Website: bh-photo
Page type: billing-address
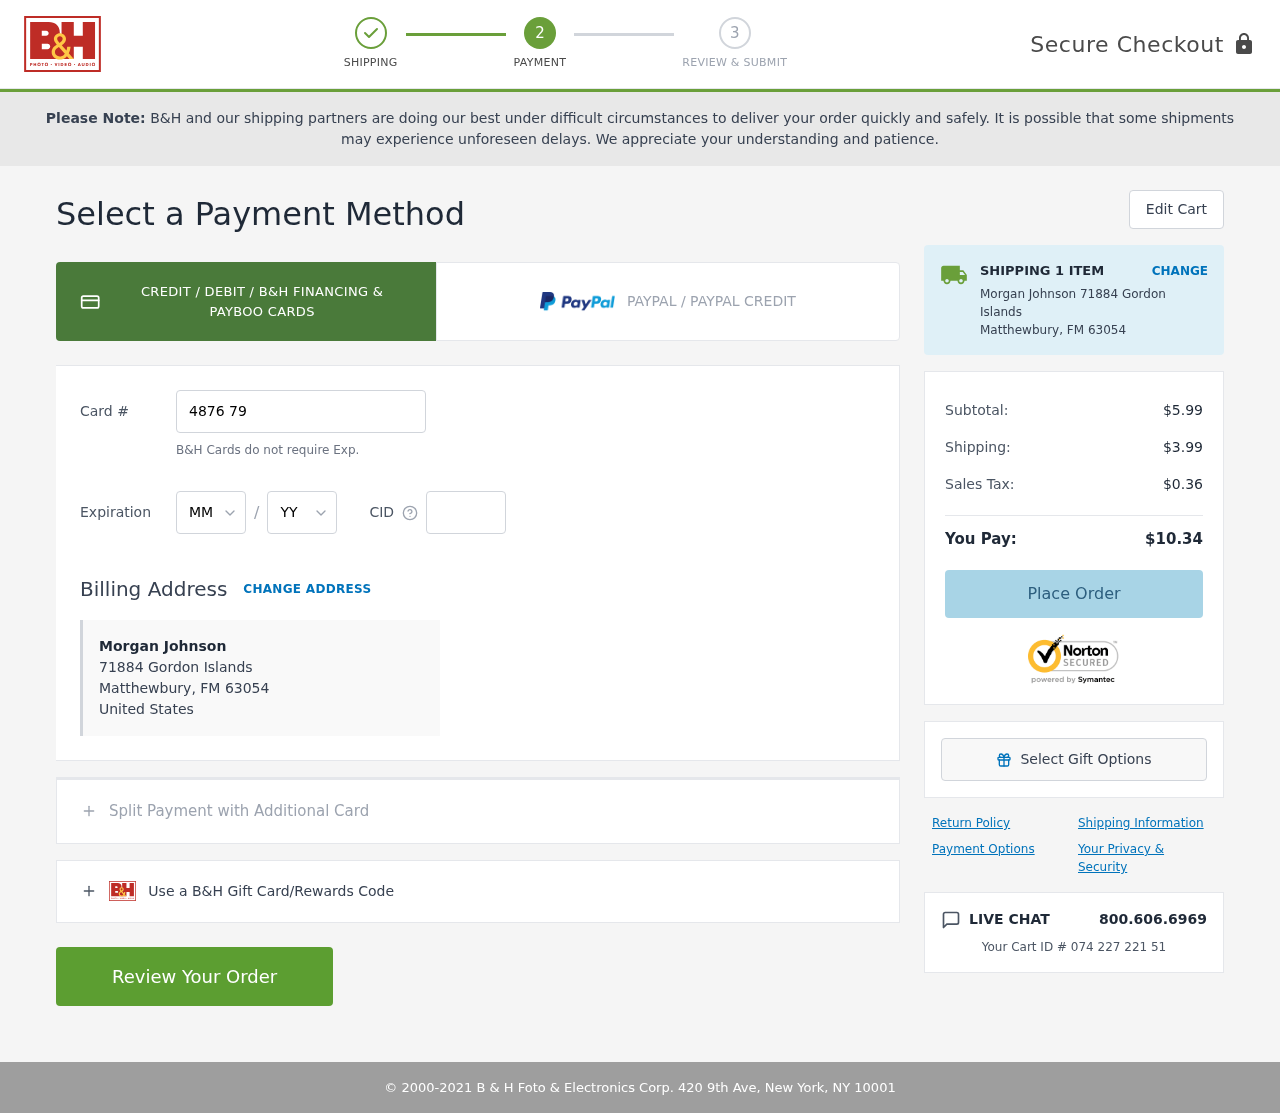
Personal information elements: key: PII_CARD_CVV
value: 080
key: PII_CARD_EXPIRY_MONTH
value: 12
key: PII_CARD_EXPIRY_YEAR
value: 29
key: PII_CARD_NUMBER
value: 4876 7997 8360 7302
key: PII_CITY
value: Matthewbury
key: PII_COUNTRY
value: United States
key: PII_FULLNAME
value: Morgan Johnson
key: PII_POSTCODE
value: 63054
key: PII_STATE_ABBR
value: FM
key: PII_STREET
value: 71884 Gordon Islands
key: PII_FULLNAME2
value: Morgan Johnson
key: PII_STATE
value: FM
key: PII_CITY_STATE
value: Matthewbury, FM
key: PII_POSTCODE_FULL
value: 63054
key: PII_POSTCODE_NUMERIC
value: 63054
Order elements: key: ORDER_NUM_ITEMS
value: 1
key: ORDER_SUBTOTAL
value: $5.99
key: ORDER_SHIPPING_COST
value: $3.99
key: ORDER_TAX
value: $0.36
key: ORDER_TOTAL
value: $10.34
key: ORDER_ID
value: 074 227 221 51